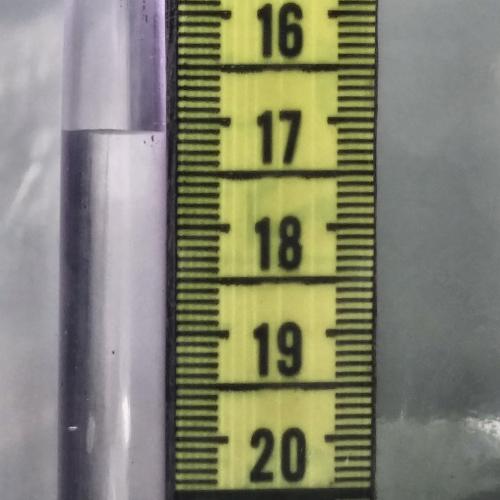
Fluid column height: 17.1 cm